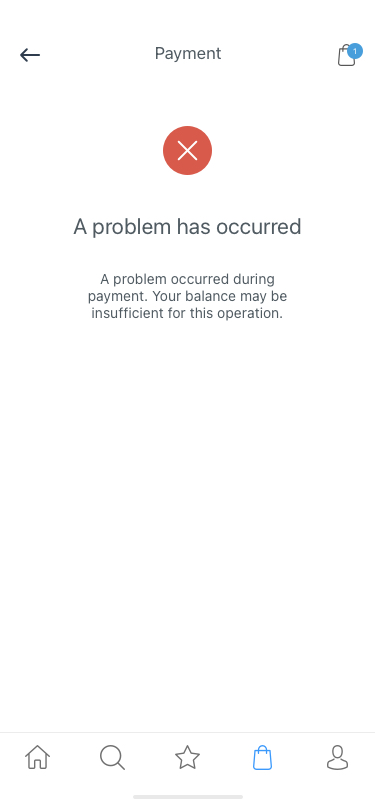
Text in this UI design:
A problem occurred during payment. Your balance may be insufficient for this operation.
A problem has occurred
1
Payment